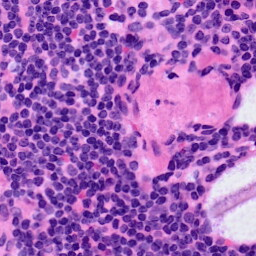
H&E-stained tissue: LymphNode